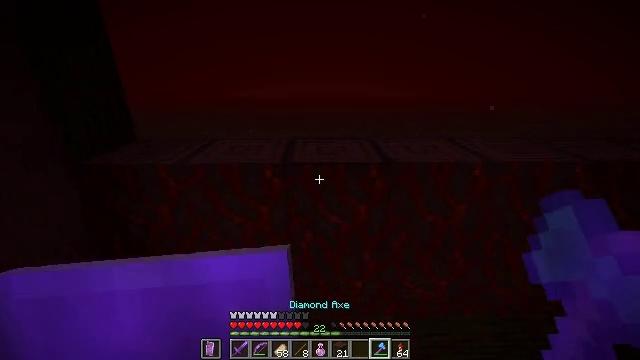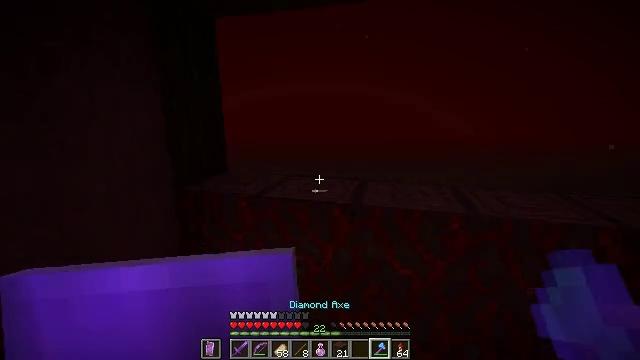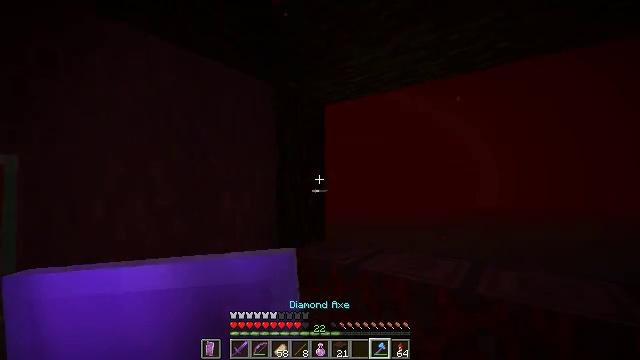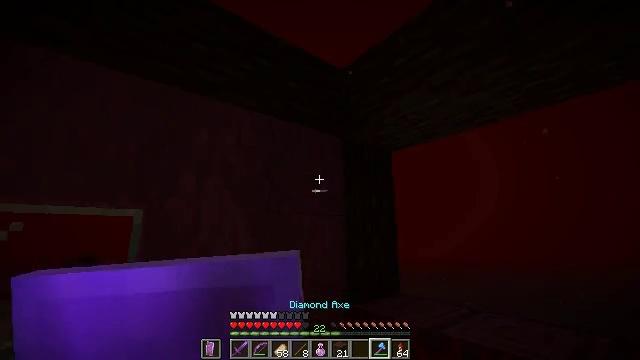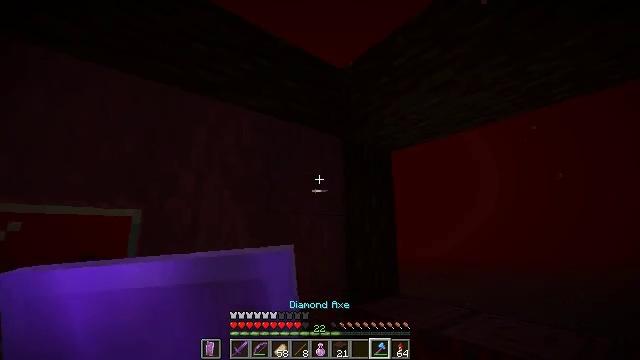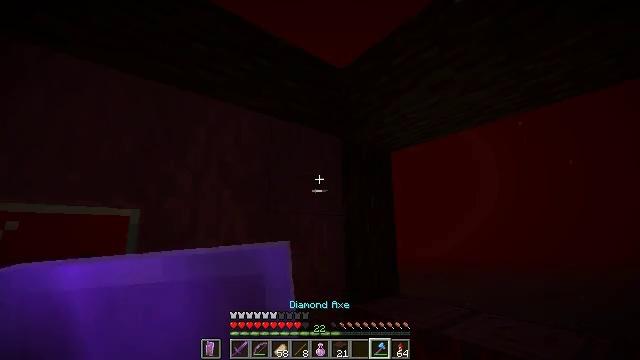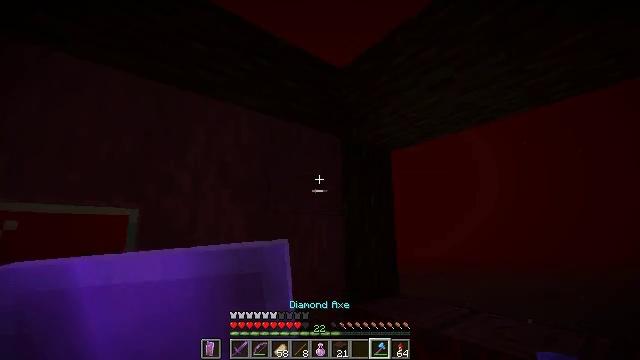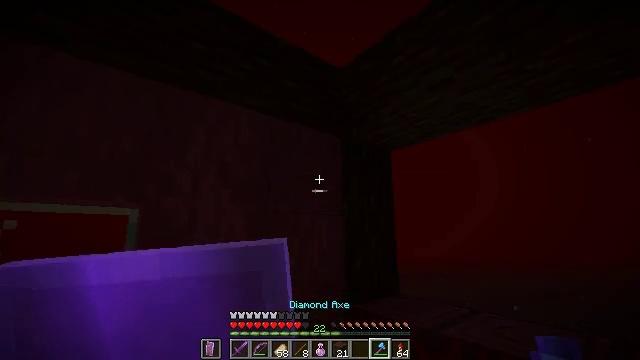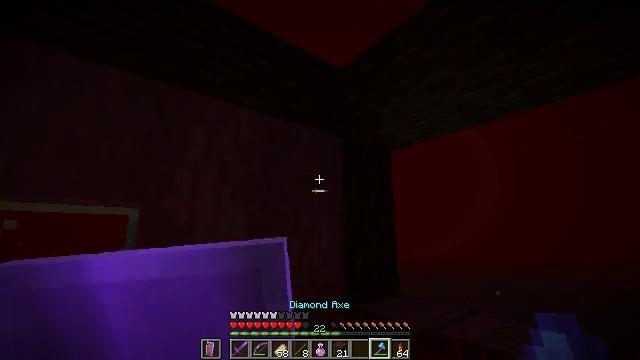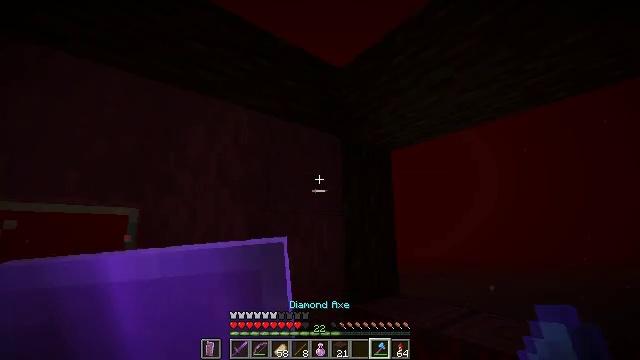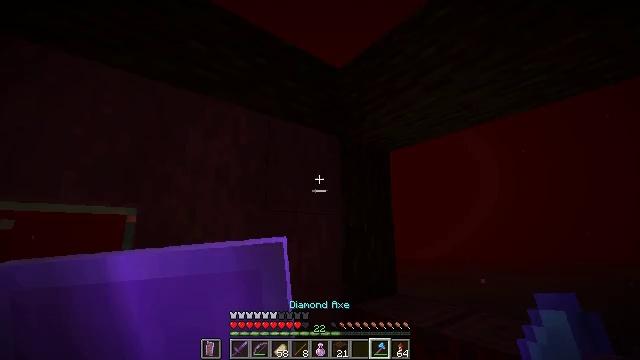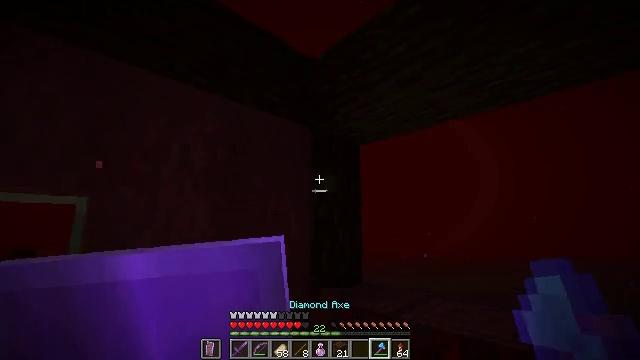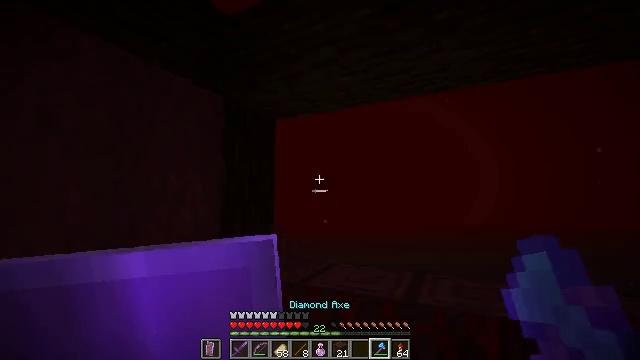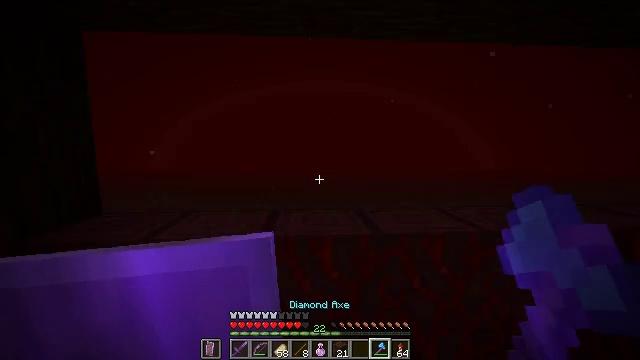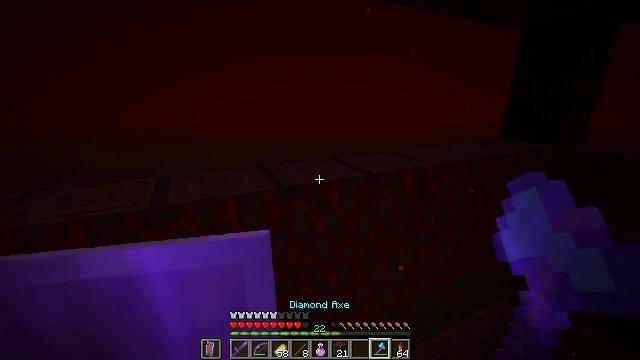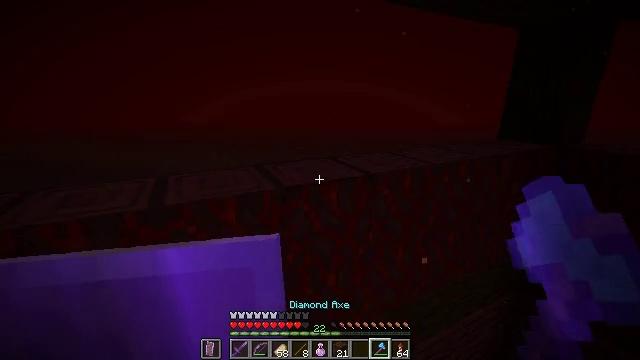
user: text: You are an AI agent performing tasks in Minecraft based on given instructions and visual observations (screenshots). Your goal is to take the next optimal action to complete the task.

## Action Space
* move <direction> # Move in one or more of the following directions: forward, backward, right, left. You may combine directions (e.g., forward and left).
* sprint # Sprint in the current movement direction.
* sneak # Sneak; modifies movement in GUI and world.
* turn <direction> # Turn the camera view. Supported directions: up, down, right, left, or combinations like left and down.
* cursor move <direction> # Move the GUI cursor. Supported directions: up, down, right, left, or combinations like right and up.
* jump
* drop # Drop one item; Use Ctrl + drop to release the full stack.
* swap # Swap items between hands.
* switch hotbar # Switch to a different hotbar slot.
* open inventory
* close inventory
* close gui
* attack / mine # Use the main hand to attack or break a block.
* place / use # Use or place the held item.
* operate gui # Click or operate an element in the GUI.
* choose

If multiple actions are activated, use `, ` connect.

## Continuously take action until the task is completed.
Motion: motion action
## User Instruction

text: Harvest crimson stem blocks.
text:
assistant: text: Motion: move forward, sneak, turn left and up
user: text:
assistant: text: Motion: sneak, turn left and up
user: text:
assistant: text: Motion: sneak, turn left and up
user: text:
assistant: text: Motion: sneak
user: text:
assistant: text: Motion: sneak
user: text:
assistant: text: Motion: sneak
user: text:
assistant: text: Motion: sneak
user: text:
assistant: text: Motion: sneak
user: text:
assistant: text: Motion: sneak
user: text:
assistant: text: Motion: sneak
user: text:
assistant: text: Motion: sneak, turn right and down
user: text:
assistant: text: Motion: sneak, turn right and down
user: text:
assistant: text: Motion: sneak, turn right and down
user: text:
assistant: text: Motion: sneak, turn right and down
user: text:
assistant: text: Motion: sneak
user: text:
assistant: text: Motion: sneak
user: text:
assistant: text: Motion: move forward, sneak
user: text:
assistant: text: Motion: move forward, sneak
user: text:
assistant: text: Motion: move forward, sneak
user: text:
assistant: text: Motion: move forward, sneak
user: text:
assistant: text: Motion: move forward, sneak
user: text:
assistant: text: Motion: move forward, sneak, turn right and down
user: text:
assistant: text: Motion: move forward, sneak
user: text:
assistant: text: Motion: move forward, sneak
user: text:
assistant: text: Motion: move forward, sneak
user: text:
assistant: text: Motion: move forward, sneak
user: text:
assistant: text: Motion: move forward, sneak
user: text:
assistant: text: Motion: move forward, sneak, turn right and down
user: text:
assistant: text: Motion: move forward, sneak
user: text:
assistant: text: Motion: move forward, sneak